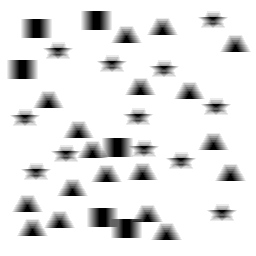
Squares: 6
Triangles: 18
Stars: 12
Total shapes: 36